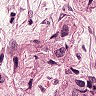
Metastatic tissue present: yes